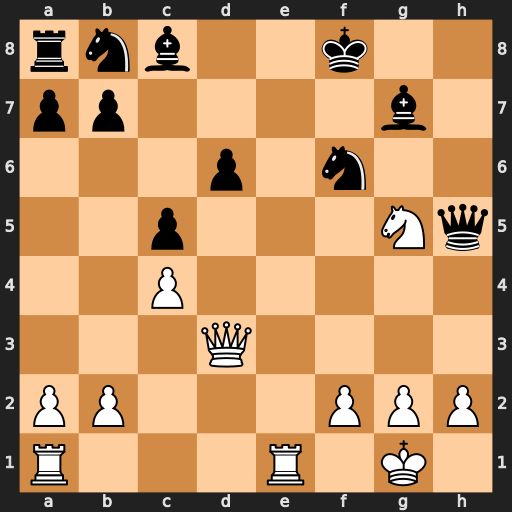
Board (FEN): rnb2k2/pp4b1/3p1n2/2p3Nq/2P5/3Q4/PP3PPP/R3R1K1
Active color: w
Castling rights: -
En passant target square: -
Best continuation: Qxd6+ Kg8 Qd8+